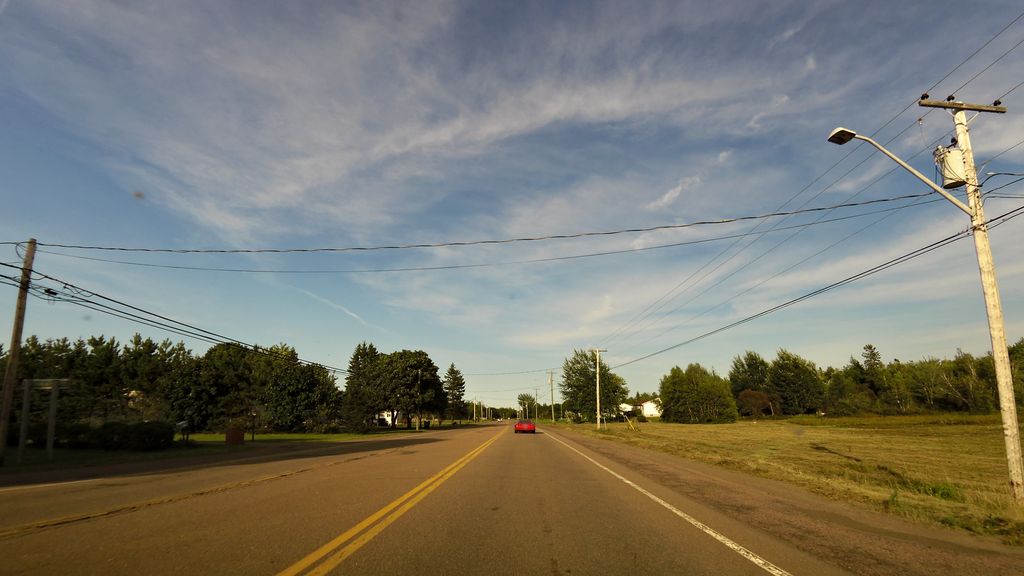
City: charlottetown